Question: How do you align the of text to the vertical center of an image? It appears to me that the following code only makes the of the text align to the vertical center of the image. I would like to have a physical sense of balance.
<URL>

'''
<img src="image.png" />
<span>Foo</span>
'''
'''
img {
vertical-align: middle;
}
span {
font-size: 3em;
}
'''
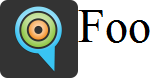
Answer: You haven't given the text a vertical align of middle. Add 'vertical-align: middle;' to the span css and it should work.